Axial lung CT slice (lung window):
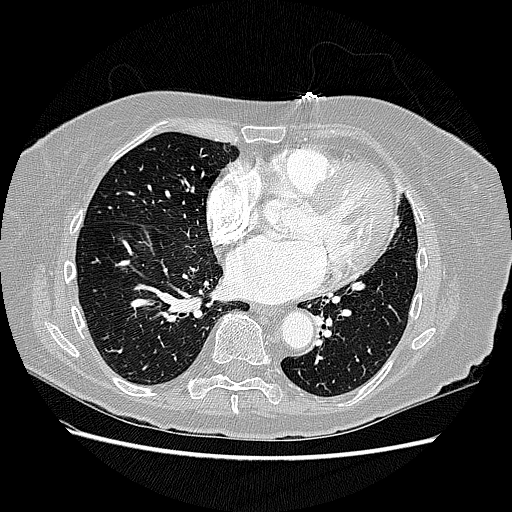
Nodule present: no